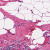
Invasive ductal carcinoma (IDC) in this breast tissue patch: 0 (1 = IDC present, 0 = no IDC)